Question: I am writing an automated test and . The step which fails in my program is the button from GitHub Issue Tracker.
Here is the code:
'''
WebElement sendIssue = driver.findElement(By.xpath("/html/body/div[5]/div/div/div[2]/div[1]/div/form/div[2]/div[1]/div/div/div[3]/button"));
sendIssue.click();
'''
And the exception:
> org.openqa.selenium.WebDriverException: Element is not clickable at
point (883, 547.7999877929688). Other element would receive the click:
div class="modal-backdrop"></div
The following command :
'''
((JavascriptExecutor) driver).executeScript("arguments[0].click();", sendIssue);
'''
How can I make it clickable? Is there any other way by which I can resolve this issue?

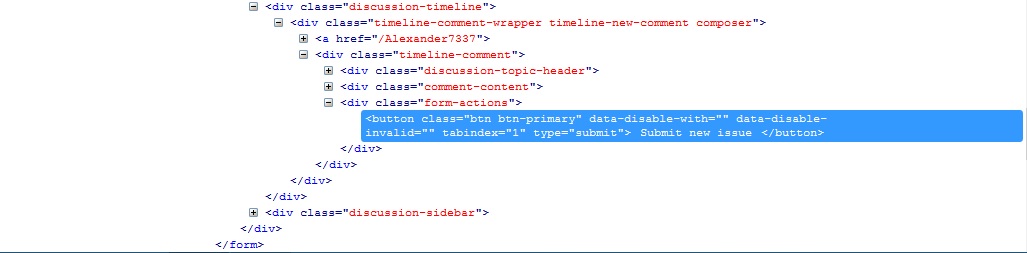
Answer: This is happening because when selenium is trying to click ,the desired element is not clickable.
You have to make sure that the Xpath provided by you is absolutely right.If you are sure about the Xpath then try the following
replace
'''
WebElement sendIssue = driver.findElement(By.xpath("/html/body/div[5]/div/div/div[2]/div[1]/div/form/div[2]/div[1]/div/div/div[3]/button"));
sendIssue.click();
'''
with
'''
WebElement sendIssue =(WebElement)new WebDriverWait(DRIVER,10).until(ExpectedConditions.elementToBeClickable(By.xpath("/html/body/div[5]/div/div/div[2]/div[1]/div/form/div[2]/div[1]/div/div/div[3]/button")));
sendIssue.click();
'''
If that doesn't work ,You will get an Timeout exception, In that case try incaresing the timeout amount from 10 to 20.
If it still doesn't work please post a screenshot of the HTML.
You need to write something in the issue title and description to make the issue clickable are you sure you are not making that mistake of clicking the button without writing anything in those places I am adding screenshot for your convenience.
<URL>